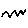
Label: zigzag